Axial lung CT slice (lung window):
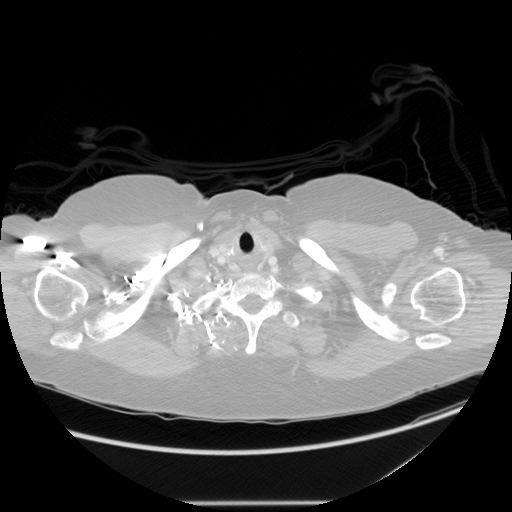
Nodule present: no